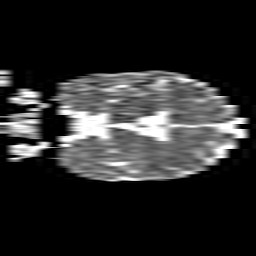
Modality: ADC
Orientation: coronal
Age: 60
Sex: male
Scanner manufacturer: philips
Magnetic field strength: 1.5 T
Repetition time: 3.659 s
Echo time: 0.07233 s